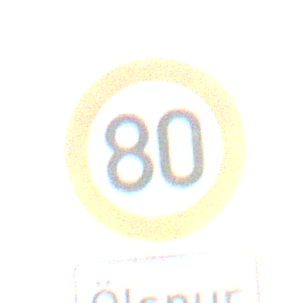
Verkehrszeichen: Geschwindigkeit80
Zusatzzeichen unten: HinweiseAufGefahrenDurchVerbaleAngabe1
Umgebung: Outdoor, Nature
Tageszeit: SunriseSunset
Wetter: PartlyCloudy
Licht: Natural
Jahreszeit: NotSpecified
Kontrast: HighContrast